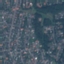
Land use / land cover: Residential